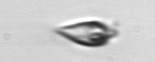
Label: Oxytoxum